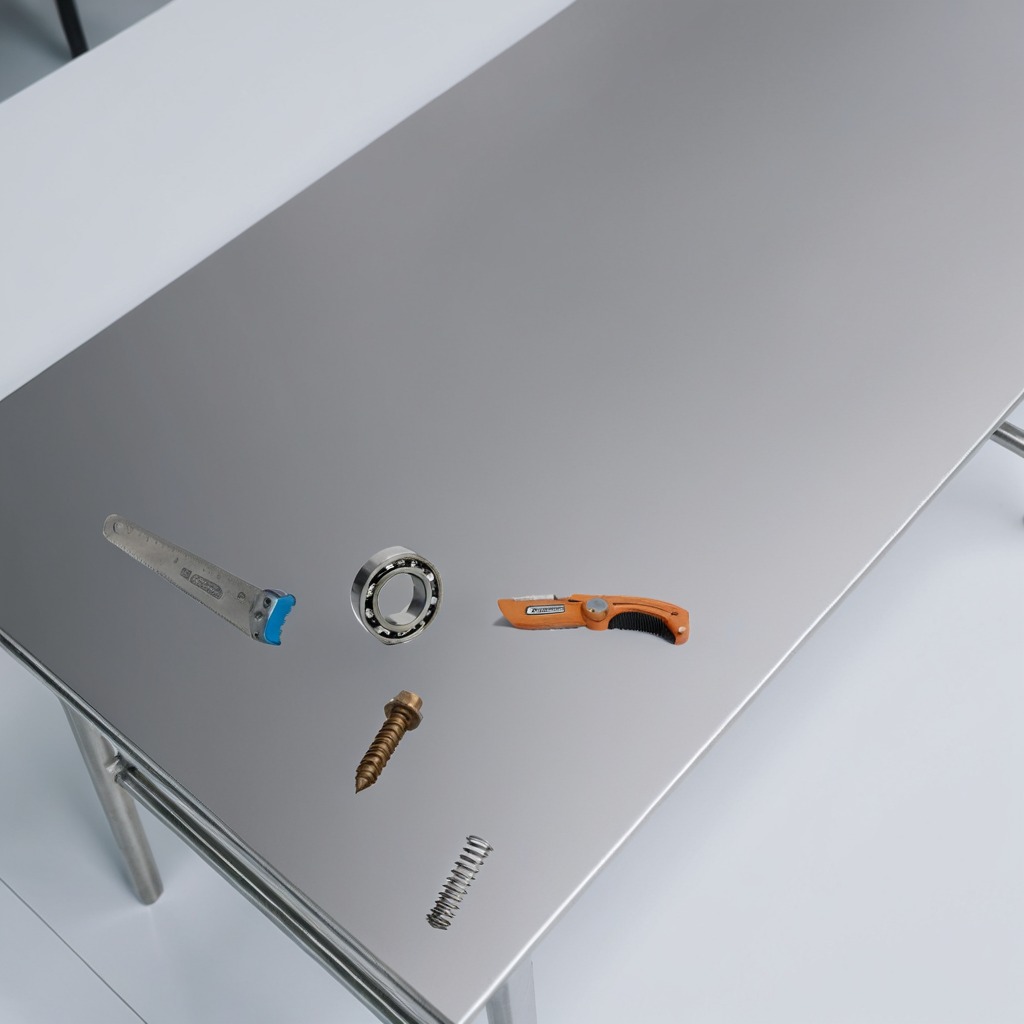
A ball bearing, a utility knife, a machine screw, a coiled metal spring, and a handheld metal saw are lying on the stainless steel table.